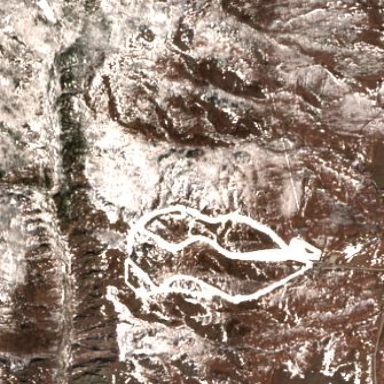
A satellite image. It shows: Winter sports area for skiing activities.